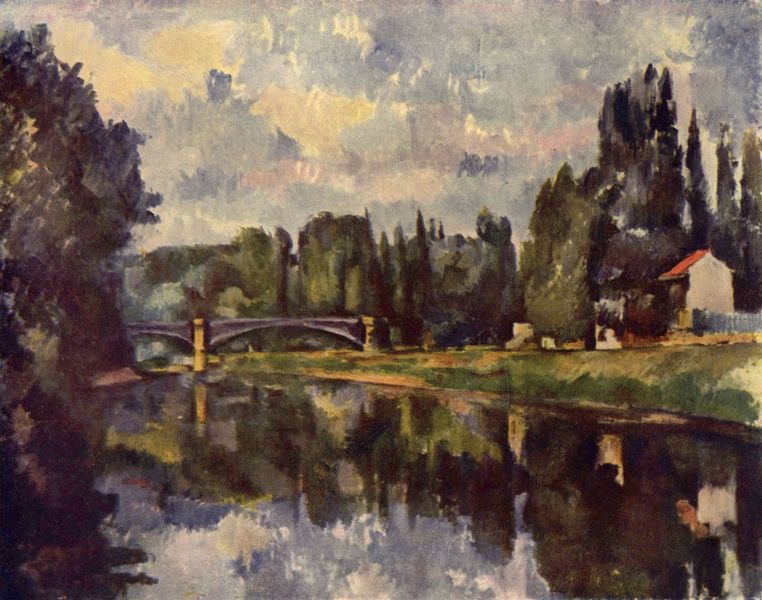
Titel: Marne-Ufer
Künstler: Paul Cézanne
Standort: Moskva
Institution: The Pushkin State Museum of Fine Arts
Schlagwörter: baum, blau, dunkel, gemälde, himmel, schatten, wasser, weiß, wolken, aquarell, bäume, cezanne, fluss, gelb, grün, impressionismus, landschaft, ocker, see, ufer, frankreich, grau, hell, hintergrund, licht, pfeiler, schwarz, vordergrund, dach, gras, haus, rot, tier, wiese, zaun, beige, malerei, mensch, spiegel, öl, deich, horizont, häuser, hügel, natur, pappeln, spiegelung, brücke, busch, gewässer, hütte, kanal, wasserspiegelung, land, rosa, wald, garten, zypressen, klar, ruhe, biegung, bogen, spiegelbild, moderne, giebel, farbe, lila, violett, wasserfarbe, bogenbrücke, joche, stille, böschung, ölgemälde, monet, widerschein, glänzend, glatt, impression, tusche, weiden, wälder, wässrig, tinte, landschaftsbild, lanschaft, laubbäume, rötlich, reflektion, pinien, viadukt, gespiegelt, wals, brückenbogen, gel, brückenpfeiler, satteldach, menshc, brückenkopf, unsigniert, himmel wolke, flussaue, spielung